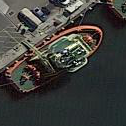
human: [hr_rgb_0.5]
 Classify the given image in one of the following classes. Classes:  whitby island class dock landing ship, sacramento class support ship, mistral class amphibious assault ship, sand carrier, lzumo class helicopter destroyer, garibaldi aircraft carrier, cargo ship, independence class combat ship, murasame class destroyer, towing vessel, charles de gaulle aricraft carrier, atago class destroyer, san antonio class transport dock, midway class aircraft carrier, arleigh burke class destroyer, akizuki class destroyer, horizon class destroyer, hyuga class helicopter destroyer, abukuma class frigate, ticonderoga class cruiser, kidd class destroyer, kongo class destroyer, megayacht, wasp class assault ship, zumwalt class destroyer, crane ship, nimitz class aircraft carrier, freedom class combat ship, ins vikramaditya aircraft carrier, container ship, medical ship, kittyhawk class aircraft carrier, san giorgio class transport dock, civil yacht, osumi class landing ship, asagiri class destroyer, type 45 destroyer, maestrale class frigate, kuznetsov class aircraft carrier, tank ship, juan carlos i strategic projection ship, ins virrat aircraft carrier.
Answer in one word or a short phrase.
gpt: Towing vessel